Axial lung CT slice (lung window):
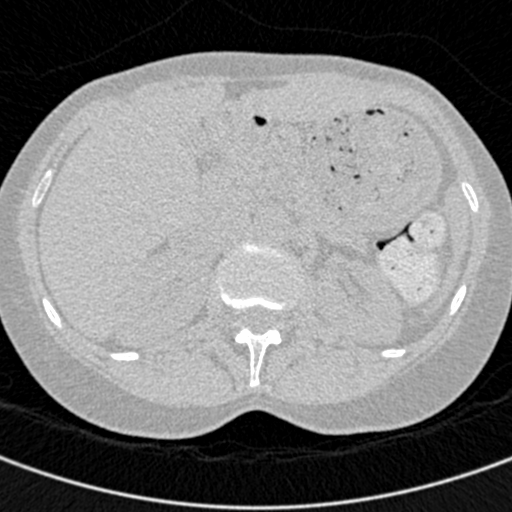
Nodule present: no